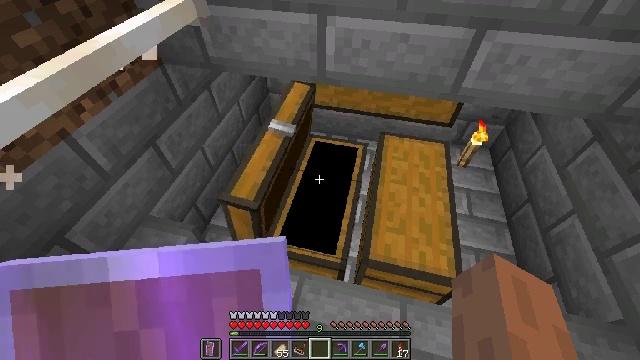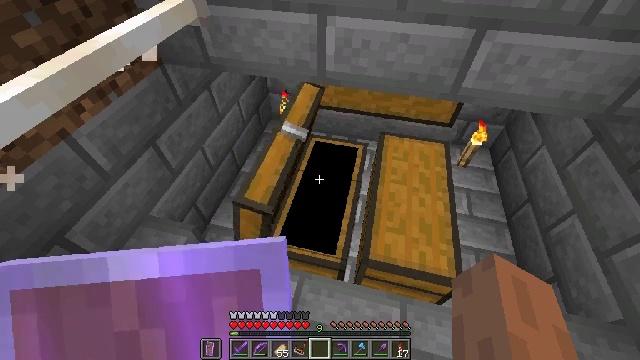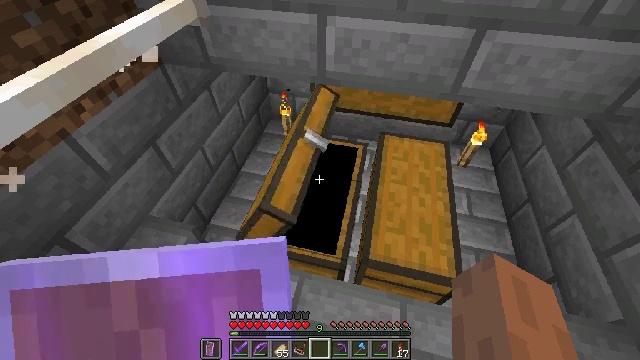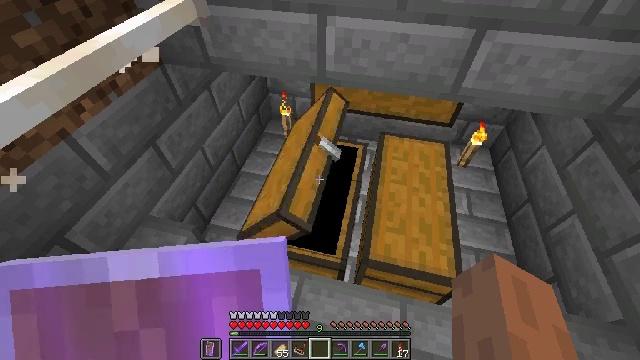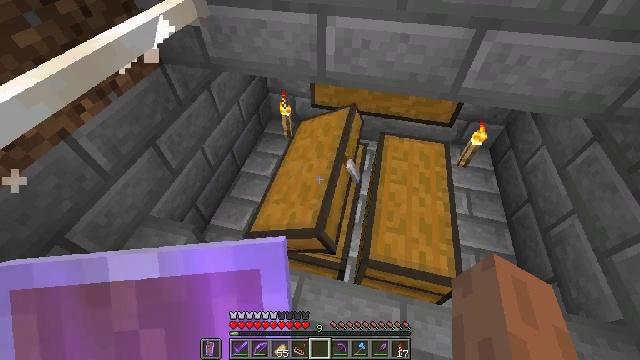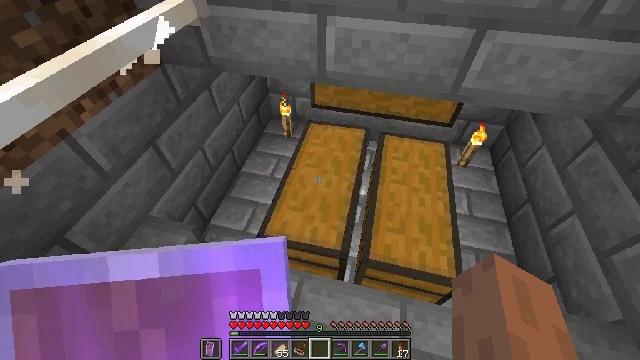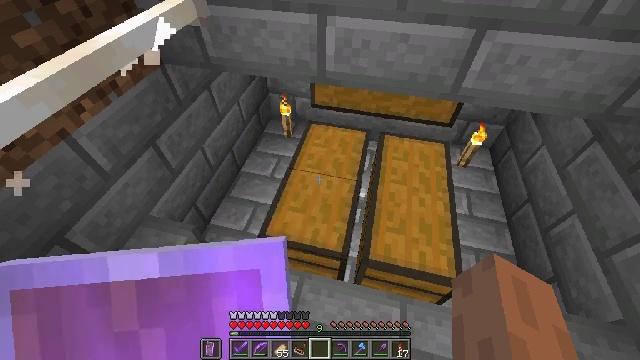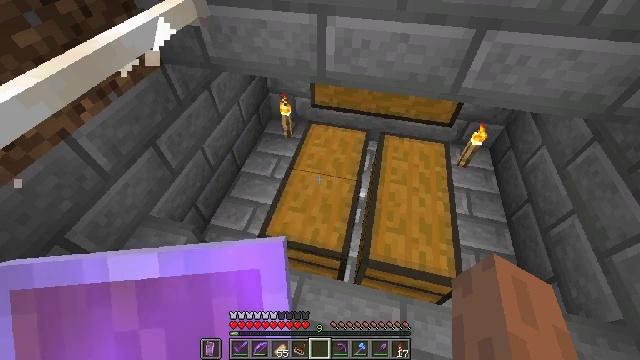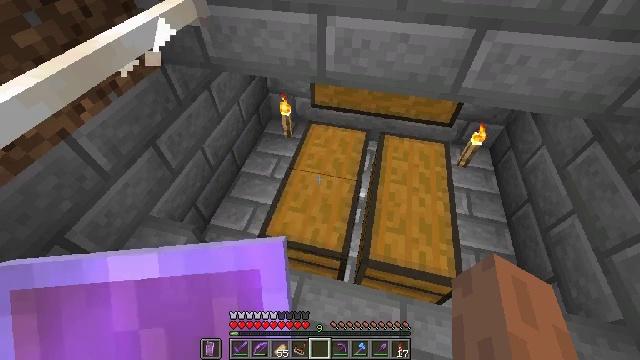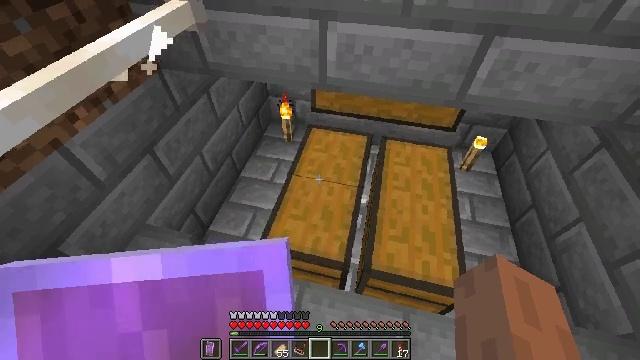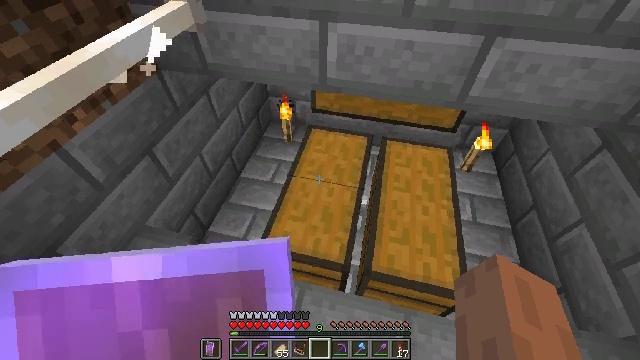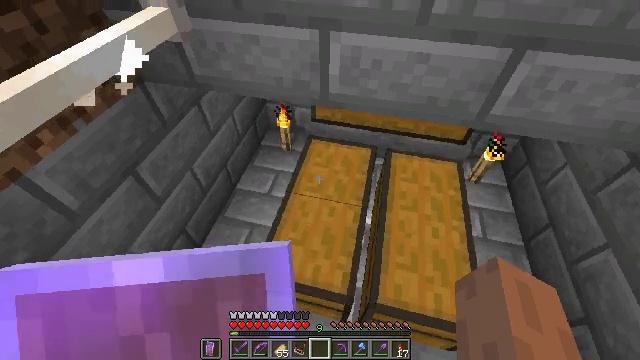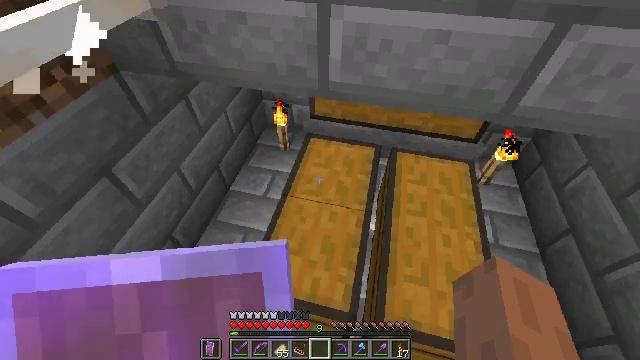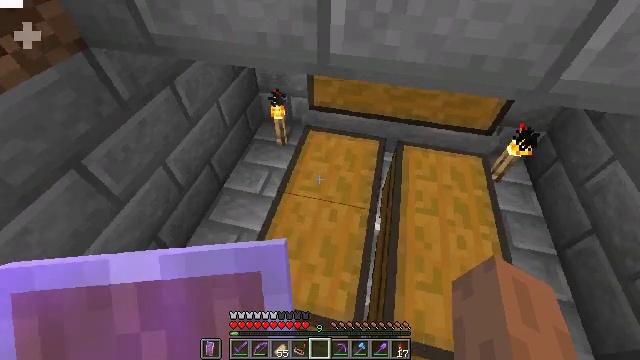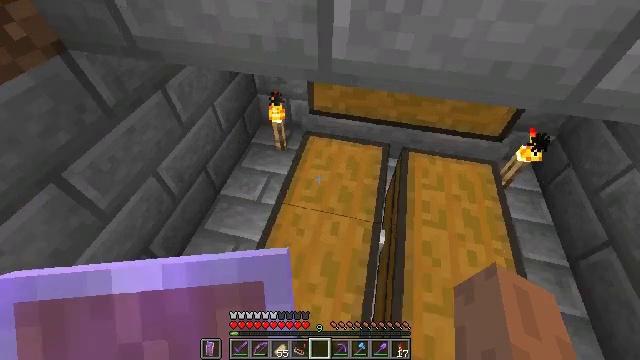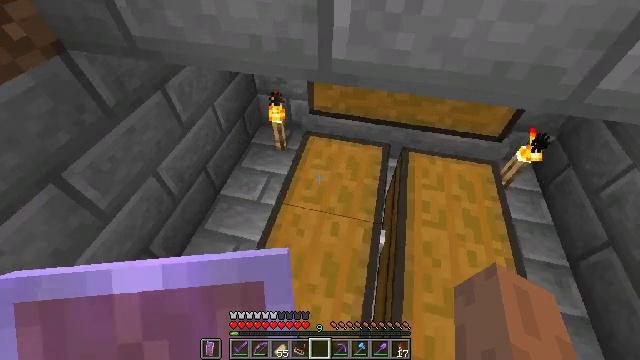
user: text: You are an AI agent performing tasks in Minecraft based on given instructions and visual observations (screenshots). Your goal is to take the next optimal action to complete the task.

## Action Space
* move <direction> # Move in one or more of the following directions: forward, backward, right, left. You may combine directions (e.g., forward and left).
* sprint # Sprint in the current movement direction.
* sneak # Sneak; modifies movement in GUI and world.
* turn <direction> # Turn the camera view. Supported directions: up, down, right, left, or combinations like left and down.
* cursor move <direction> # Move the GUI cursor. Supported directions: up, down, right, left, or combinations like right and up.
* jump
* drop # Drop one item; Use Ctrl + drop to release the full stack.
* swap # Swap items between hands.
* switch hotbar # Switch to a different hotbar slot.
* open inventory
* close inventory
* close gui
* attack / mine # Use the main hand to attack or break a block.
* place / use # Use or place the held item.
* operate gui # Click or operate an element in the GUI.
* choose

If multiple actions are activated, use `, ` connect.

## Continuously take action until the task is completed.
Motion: motion action
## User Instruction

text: Gather the comparator.
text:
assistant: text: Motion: no_op
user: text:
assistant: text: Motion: no_op
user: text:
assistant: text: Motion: no_op
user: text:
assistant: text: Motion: no_op
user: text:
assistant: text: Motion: no_op
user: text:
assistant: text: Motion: no_op
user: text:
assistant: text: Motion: no_op
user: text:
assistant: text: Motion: no_op
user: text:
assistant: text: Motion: move forward
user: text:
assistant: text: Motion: move forward
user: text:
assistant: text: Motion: move forward
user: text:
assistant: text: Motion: move forward
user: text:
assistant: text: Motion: move forward
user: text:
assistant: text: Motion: no_op
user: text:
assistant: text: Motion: no_op
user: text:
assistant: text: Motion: no_op
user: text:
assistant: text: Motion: no_op
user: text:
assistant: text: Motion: no_op
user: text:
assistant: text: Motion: turn up
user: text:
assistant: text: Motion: turn right and up
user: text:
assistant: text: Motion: turn right and up
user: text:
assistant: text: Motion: turn right
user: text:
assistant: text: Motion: no_op
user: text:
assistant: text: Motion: no_op
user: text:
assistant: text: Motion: no_op
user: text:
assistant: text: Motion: no_op
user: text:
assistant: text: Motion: no_op
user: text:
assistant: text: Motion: no_op
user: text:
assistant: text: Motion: no_op
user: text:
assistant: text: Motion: no_op